Question: My application has a dark theme ('Theme.AppCompat'). When I try to add an 'AlertDialog' my cancel button is black. This only happens on my Moto X on 5.0 (I've also tried the emulator on 5.1 and Samsung Galaxy S4 on 5.0). Here is a screenshot:

When my brightness is high you can see it better, but with my brightness low it is almost not visible. Does anybody have a clue how to solve this?
Code 'AlertDialog' creation:
'''
AlertDialog.Builder builder = new AlertDialog.Builder(GigInfoActivity.this);
builder.setTitle("Venue not added");
builder.setMessage("To mark this gig as favorite you have to add the venue. Do you want to add the venue?");
builder.setPositiveButton(android.R.string.yes, null);
builder.setNegativeButton(android.R.string.no, null);
builder.show();
'''
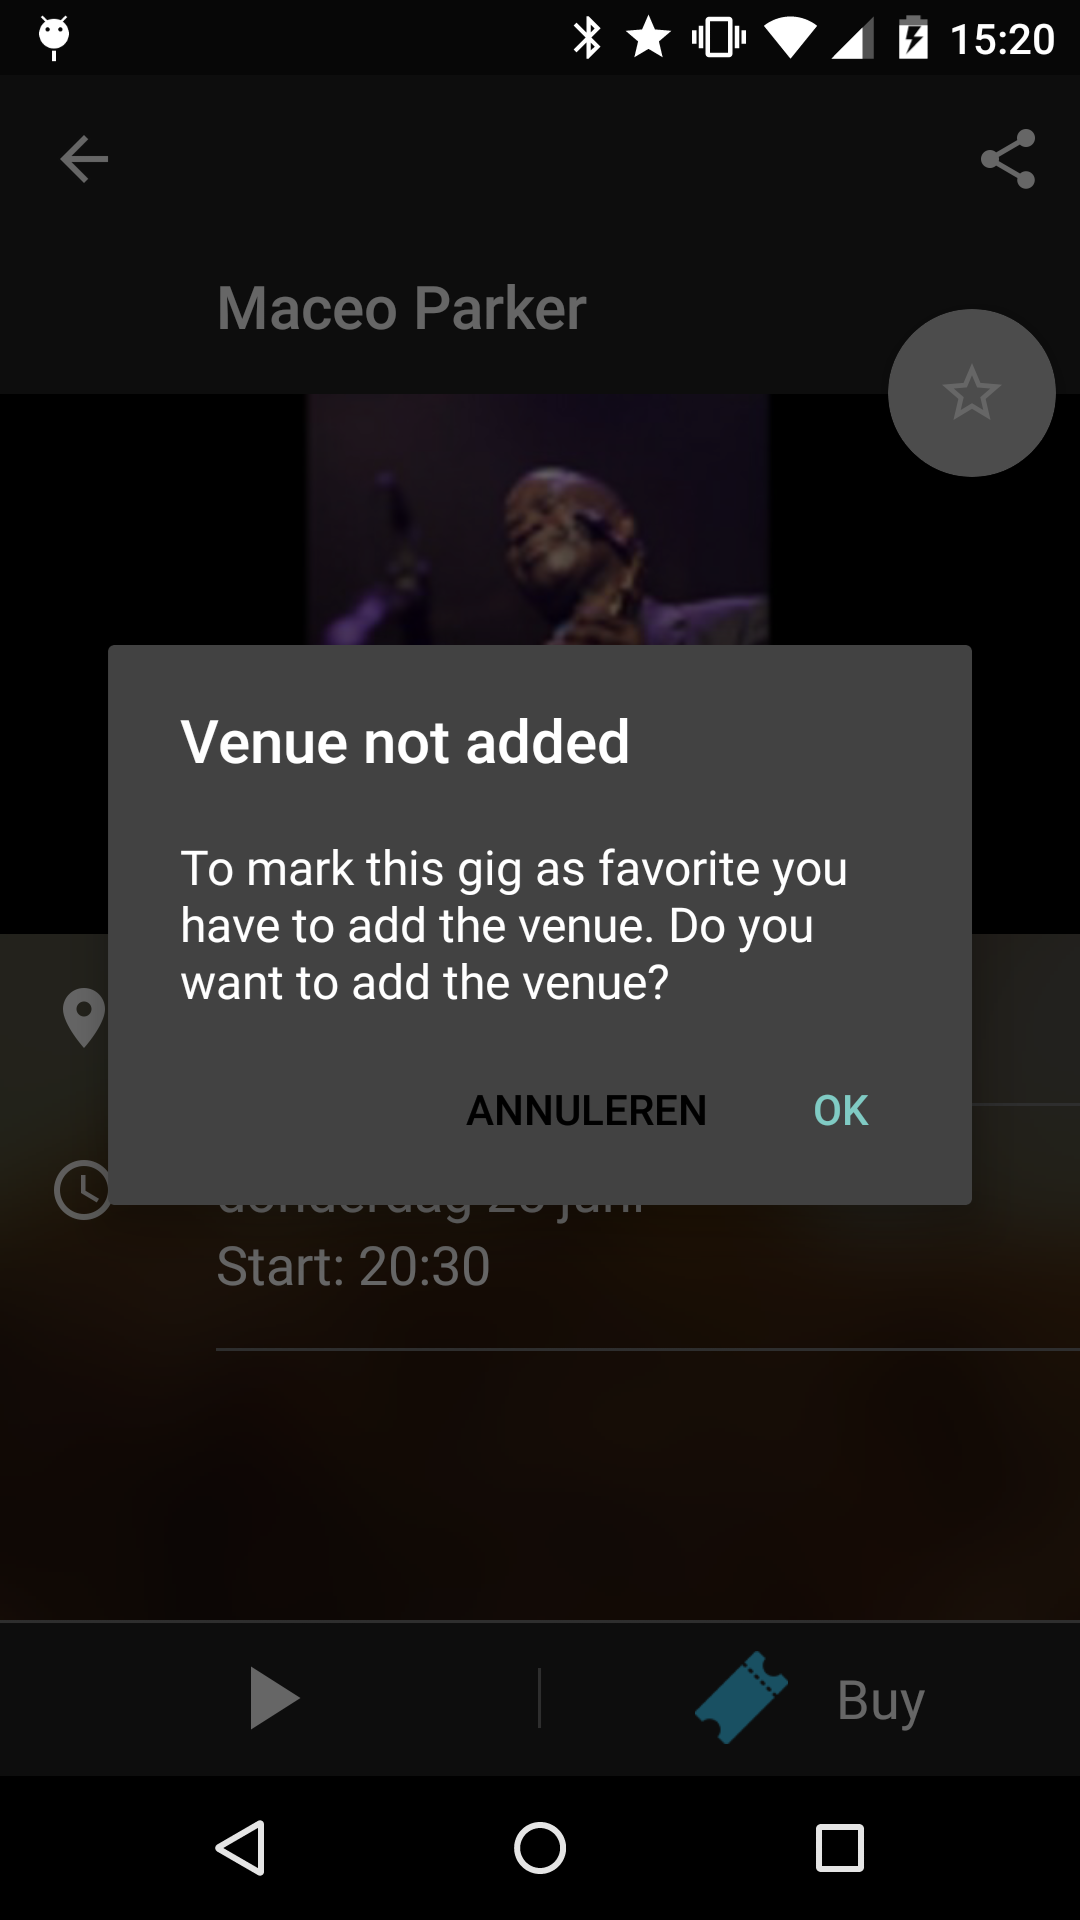
Answer: It was probably a bug on the Moto X with Android 5.0.
I now have Android 5.1 and it's working correct again.